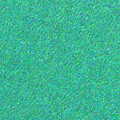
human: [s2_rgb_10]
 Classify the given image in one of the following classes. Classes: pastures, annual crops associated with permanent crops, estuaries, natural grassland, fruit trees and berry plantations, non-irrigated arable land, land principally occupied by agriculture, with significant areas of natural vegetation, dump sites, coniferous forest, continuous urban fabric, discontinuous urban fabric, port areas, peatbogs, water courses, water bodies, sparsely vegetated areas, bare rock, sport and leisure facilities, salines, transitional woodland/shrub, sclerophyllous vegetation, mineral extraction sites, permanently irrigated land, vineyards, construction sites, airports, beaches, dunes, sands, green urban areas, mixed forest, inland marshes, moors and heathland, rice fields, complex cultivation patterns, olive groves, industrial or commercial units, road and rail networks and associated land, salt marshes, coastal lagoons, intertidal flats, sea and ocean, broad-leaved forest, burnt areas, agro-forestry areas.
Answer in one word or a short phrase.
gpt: sea and ocean